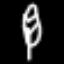
Label: leaf